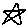
Label: star